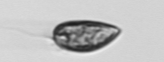
Label: Prorocentrum_triestinum